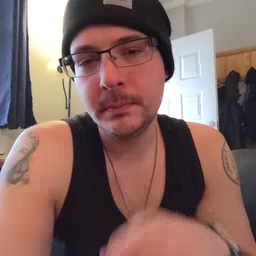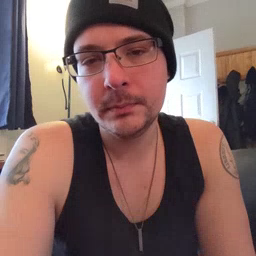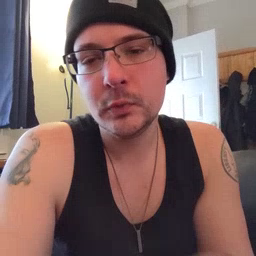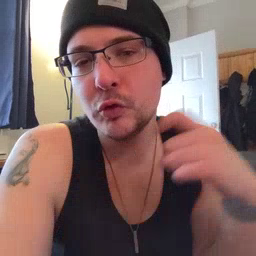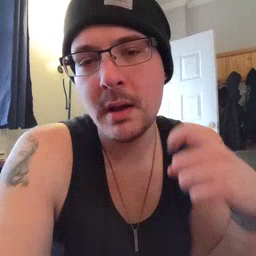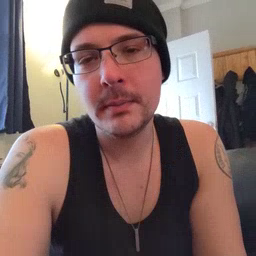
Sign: dry